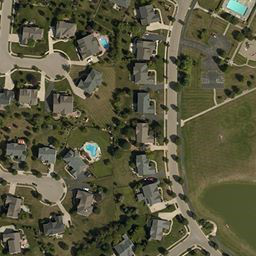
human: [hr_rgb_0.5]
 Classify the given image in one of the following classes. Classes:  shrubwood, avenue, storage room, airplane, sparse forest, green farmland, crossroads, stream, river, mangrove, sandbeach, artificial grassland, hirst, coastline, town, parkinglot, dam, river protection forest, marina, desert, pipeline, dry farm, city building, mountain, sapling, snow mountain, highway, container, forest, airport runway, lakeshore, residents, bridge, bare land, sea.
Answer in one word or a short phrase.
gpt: town